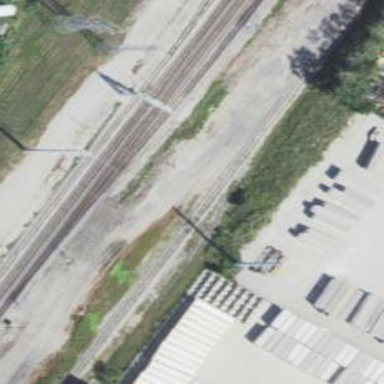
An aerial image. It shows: Abandoned railway yard is depicted.